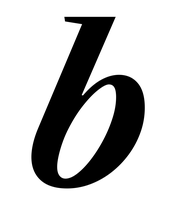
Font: LibreCaslonText-Italic_Bold_Italic